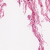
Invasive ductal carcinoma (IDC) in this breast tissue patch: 0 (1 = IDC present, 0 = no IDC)